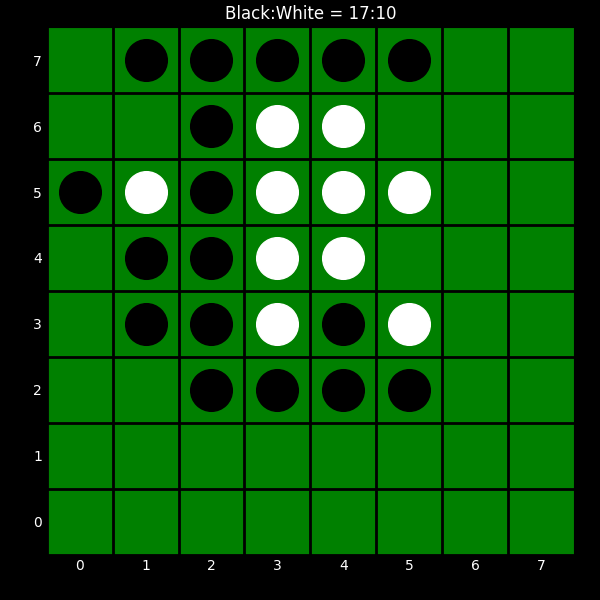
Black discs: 17
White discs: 10